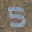
Label: 5